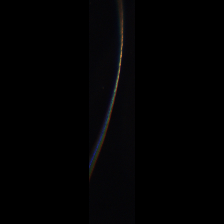
Taxon: Psuedo-nitzschia
Group: Diatoms